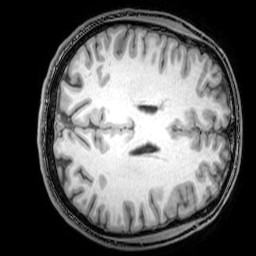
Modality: T1w
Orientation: axial
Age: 23
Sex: male
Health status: healthy
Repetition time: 0.081 s
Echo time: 0.037 s